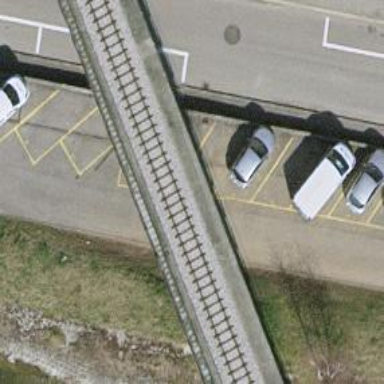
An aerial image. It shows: Narrow-gauge railway bridge with electrified tracks and single track passing over it.